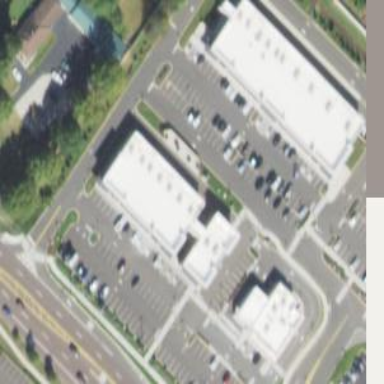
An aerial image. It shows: Retail building.